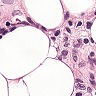
Metastatic tissue present: yes